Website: apple
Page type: billing-address
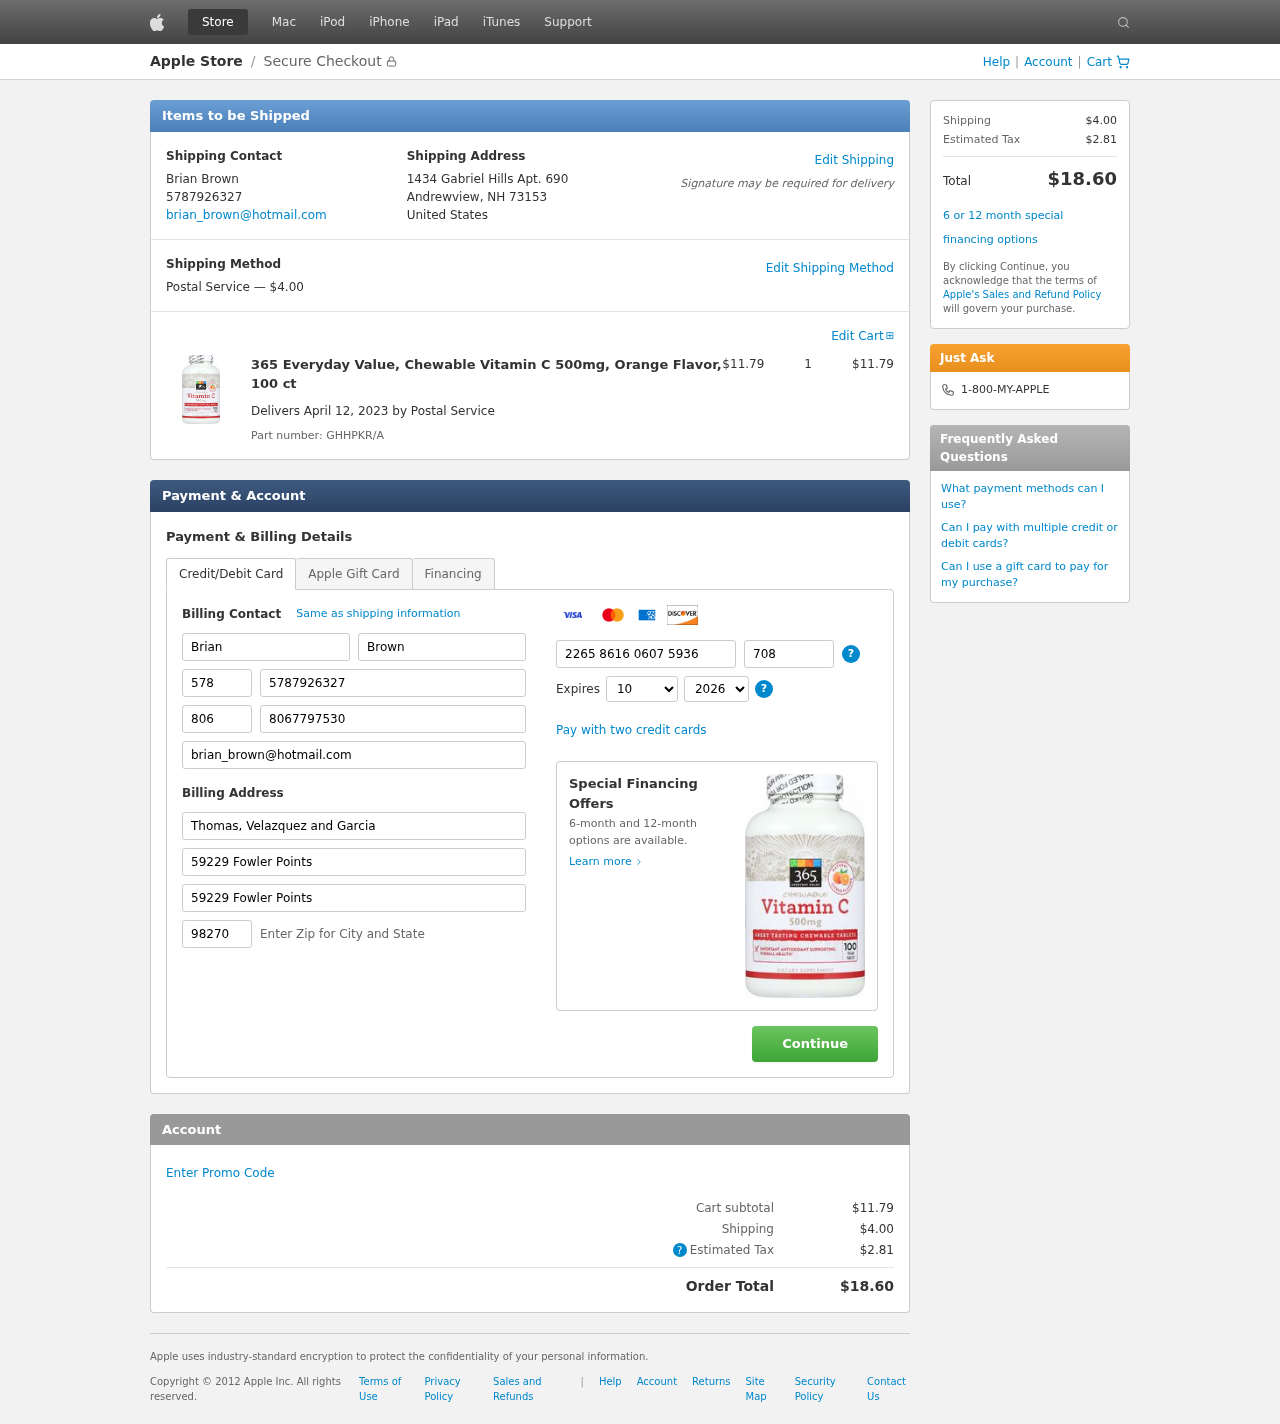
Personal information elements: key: PII_CARD_CVV
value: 708
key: PII_CARD_EXPIRY_MONTH
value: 10
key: PII_CARD_EXPIRY_YEAR
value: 26
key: PII_CARD_NUMBER
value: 2265 8616 0607 5936
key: PII_CITY_STATE_ZIP
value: Andrewview, NH 73153
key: PII_COMPANY
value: Thomas, Velazquez and Garcia
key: PII_COUNTRY
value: United States
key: PII_EMAIL
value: brian_brown@hotmail.com
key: PII_FIRSTNAME
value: Brian
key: PII_FULLNAME
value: Brian Brown
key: PII_LASTNAME
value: Brown
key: PII_PHONE
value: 5787926327
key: PII_PHONE_ALT
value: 8067797530
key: PII_PHONE_ALT_AREA
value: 806
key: PII_PHONE_AREA
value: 578
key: PII_POSTCODE2
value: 98270
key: PII_STREET
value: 1434 Gabriel Hills Apt. 690
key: PII_STREET2
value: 59229 Fowler Points
Product elements: key: PRODUCT1_NAME
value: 365 Everyday Value, Chewable Vitamin C 500mg, Orange Flavor, 100 ct
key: PRODUCT1_PRICE
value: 11.79
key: PRODUCT1_QUANTITY
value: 1
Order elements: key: ORDER_SHIPPING_COST
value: $4.00
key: ORDER_SUBTOTAL
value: $11.79
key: ORDER_DELIVERY_DATE
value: April 12, 2023
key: ORDER_PART_NUMBER
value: GHHPKR/A
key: ORDER_TAX
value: $2.81
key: ORDER_TOTAL
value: $18.60